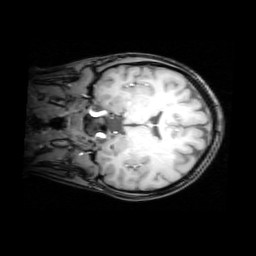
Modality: T1w
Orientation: coronal
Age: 29
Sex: female
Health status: healthy
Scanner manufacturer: philips
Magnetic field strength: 3 T
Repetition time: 0.012 s
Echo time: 0.0037 s